Question: I am new to git and trying to grasp the ins and outs of it. I have one efficiency related question. In the picture below please see the red arrow.

My question is what can this scenario be named i mean the line associated with the red arrow that has no future. Also what are the different color lines technicaly termed as. I am understanding the concept of it but its just that i wanted to google my this problem but due to my limited git vocabulary i wasnt able to search anything meaning ful. After tellinng me the names of these two.
My next and important question is that should these red arrow lines be considered as problem ?. If yes, then why and how to reolve those.
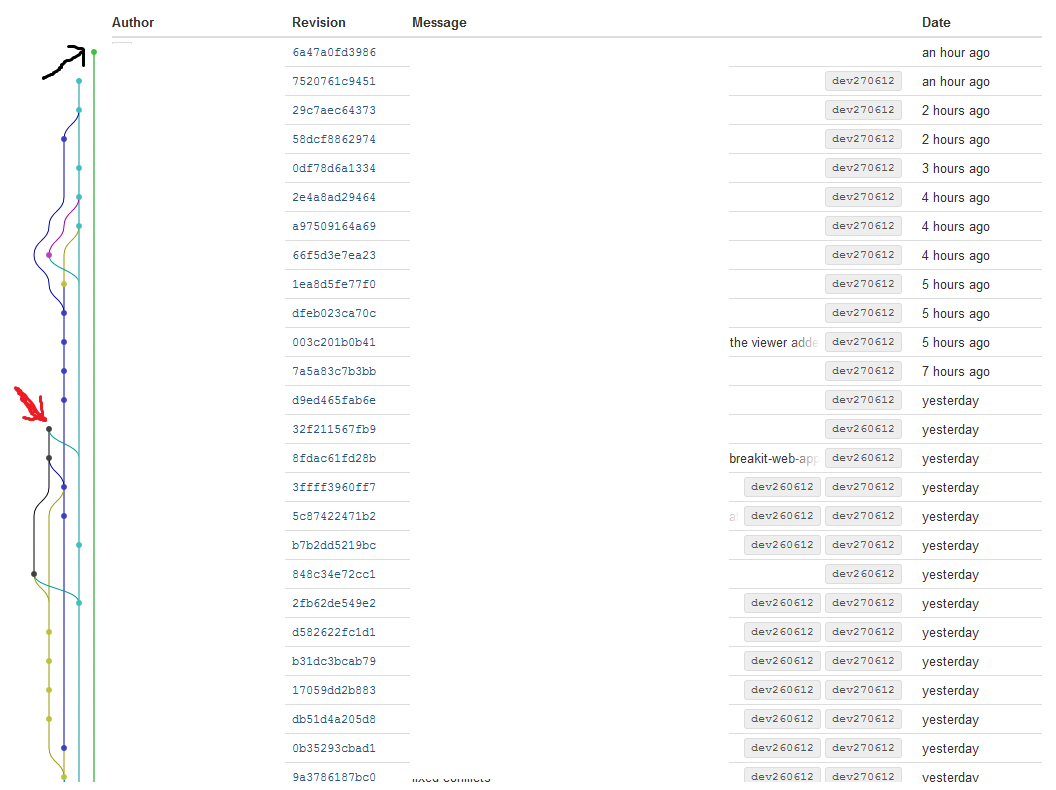
Answer: This isn't native Git; you're using some sort of GUI tool. I won't even try to guess, and from a practical point of view it probably doesn't matter as long as it's something sensible.
The colored lines are branches. The dots on each line represent commits. Whether or not the colors mean anything specific, other than a way to differentiate branches, is up to your GUI.
The top-most dot of each line is a branch head. Your red arrow is pointing to a merge commit that was never merged back with the rest of your ongoing development--or vice-versa, depending on your point of view. It's informational, and not intrinsically good or bad; it doesn't matter to Git whether you ever merge your branches.
The black line will "move up" whenever you merge your other commits into that branch. Whether or not you is not a Git issue.